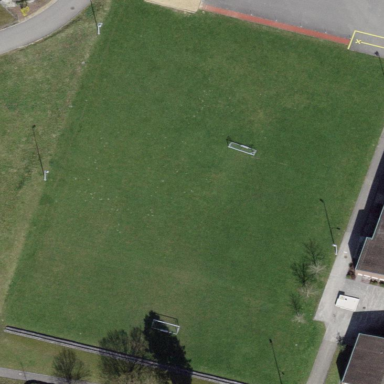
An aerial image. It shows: Soccer pitch for leisureland activities.